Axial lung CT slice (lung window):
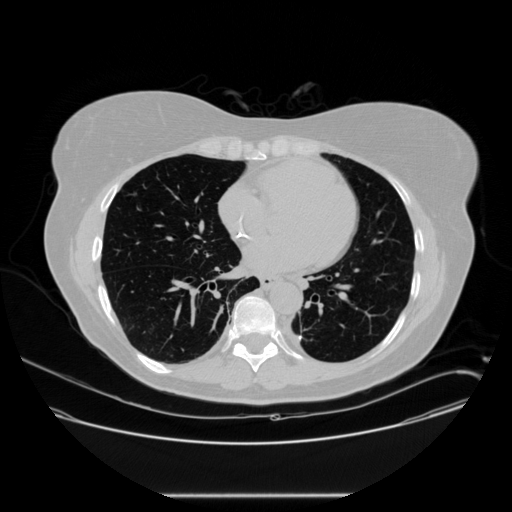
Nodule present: no